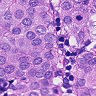
Metastatic tissue present: yes